Field crop: maize
Growth stage: 2
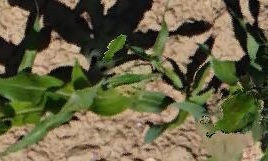
Species: maize